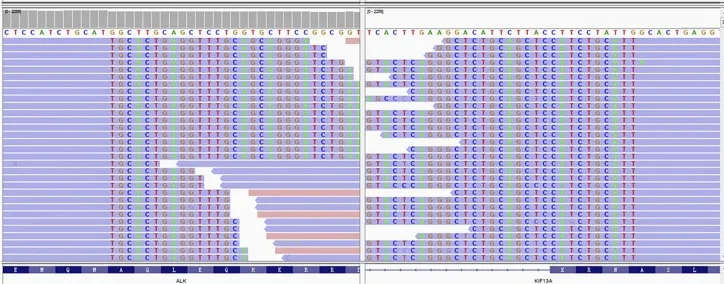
Identification of the KIF13A-ALK fusion
KIF13A-ALK fusion was validated manually using the Integrated Genomics Viewer.
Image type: pathology (immunostaining)